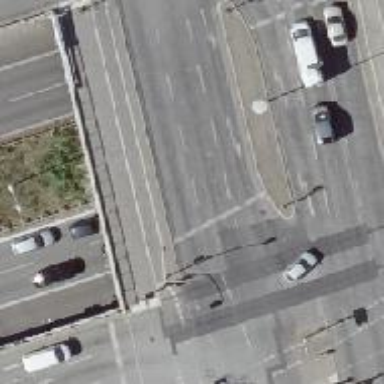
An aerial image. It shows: Secondary road bridge with asphalt surface. There is cycle track on the right side.